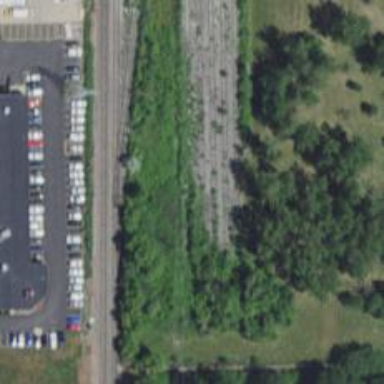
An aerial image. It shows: Rail spur service.